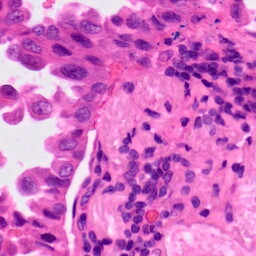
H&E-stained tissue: Lung